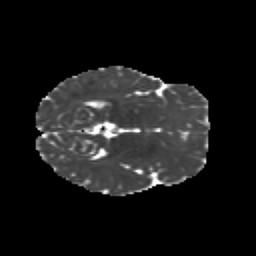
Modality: MD
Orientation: axial
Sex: female
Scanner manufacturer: siemens
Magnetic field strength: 3 T
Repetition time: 5 s
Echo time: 0.071 s